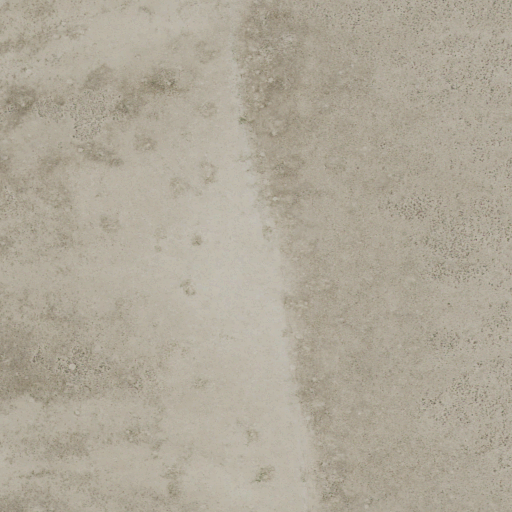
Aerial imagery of gap in Utah named Pine Pass containing shrub and grassland